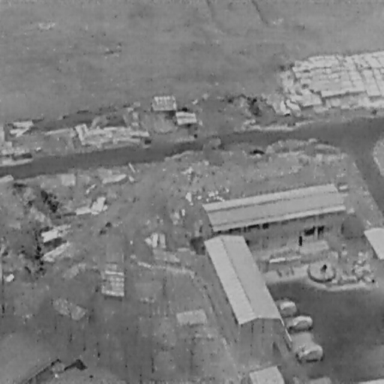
There are four objects shown in the infrared image, including three Cars, and a Person.